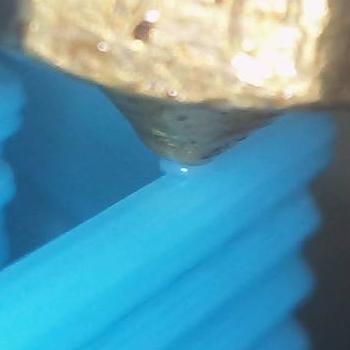
Flow rate: 283%